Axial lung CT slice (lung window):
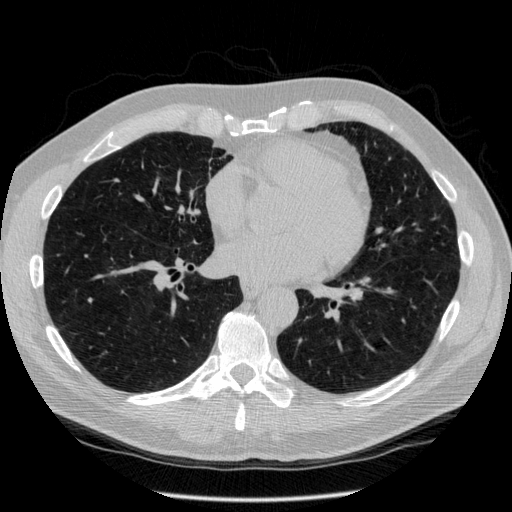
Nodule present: no